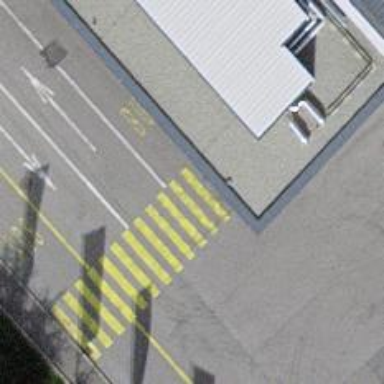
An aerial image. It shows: Zebra crossing for pedestrians.